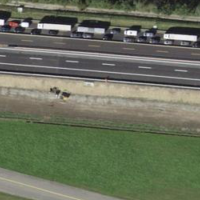
EUNIS habitat code: 57
Species observed at this site:
Ptyonoprogne rupestris